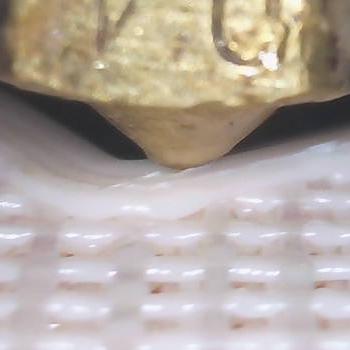
Flow rate: 300%